Aerial crown-view tile of a tropical tree (Barro Colorado Island, Panama), acquired 20241014:
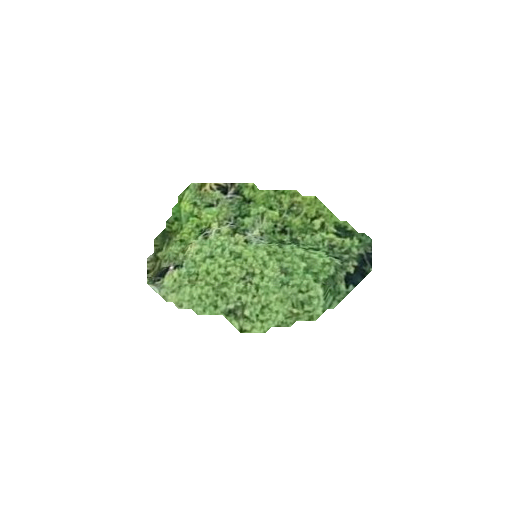
Species: Calophyllum longifolium
GBIF accepted scientific name: Calophyllum longifolium
Crown area: 37.835 m²